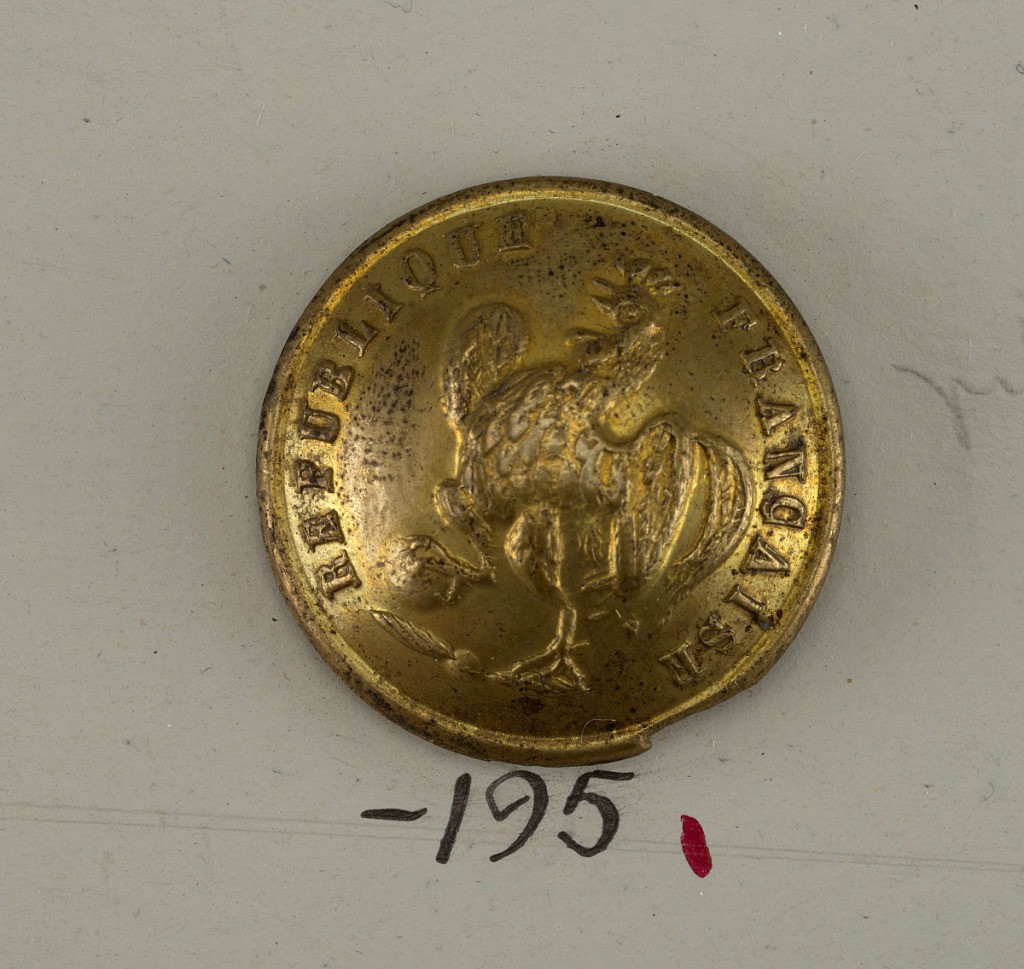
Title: Button
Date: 19th century
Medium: Brass
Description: On card E